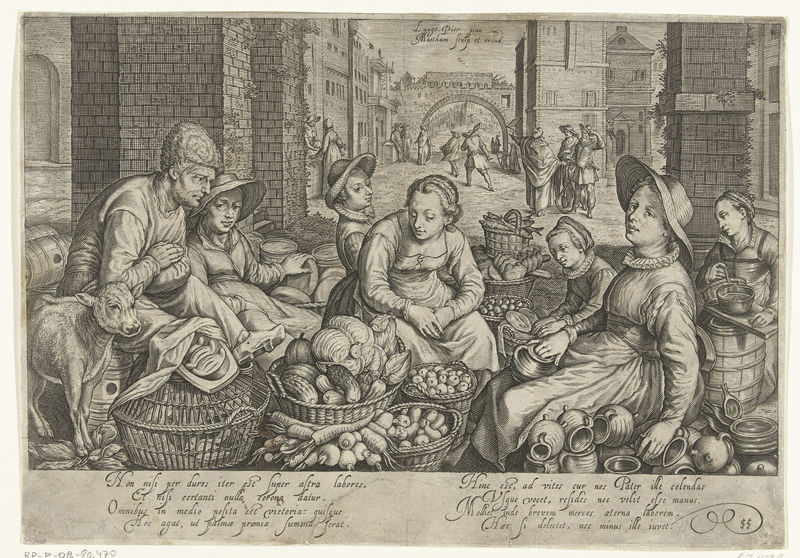
Titel: Marktscène met in de achtergrond de parabel van de arbeiders in de wijngaard, ca. 1600
Künstler: Jacob Matham
Standort: Amsterdam
Institution: Rijksmuseum
Schlagwörter: gruppe, mann, frauen, menschen, stadt, männer, zeichnung, obst, häuser, händler, handel, gemüse, kohl, schrift, körbe, markt, inschrift, brot, tor, töpfe, gurken, lamm, schaf, verkäufer, radierung, stich, fass, krüge, mauern, butter, stuch, töpferwaren